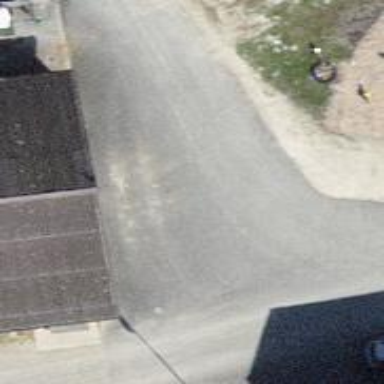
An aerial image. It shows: Farm shop.